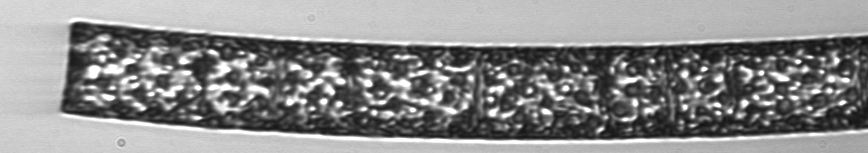
Label: Guinardia_flaccida